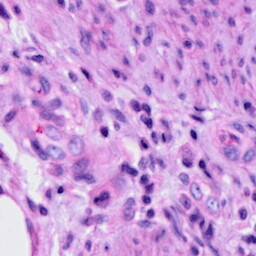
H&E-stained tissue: Cervix